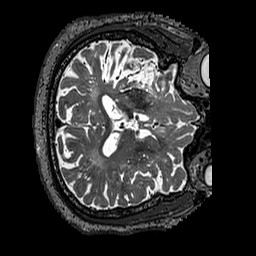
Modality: T2w
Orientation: axial
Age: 75
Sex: male
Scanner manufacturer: siemens
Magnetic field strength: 3 T
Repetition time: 3.2 s
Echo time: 0.567 s